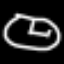
Label: clock